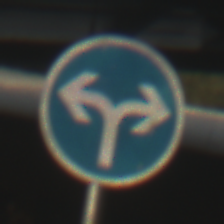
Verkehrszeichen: VorgeschriebeneFahrtrichtungRechtsOderLinks
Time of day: SunriseSunset
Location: Outdoor (Suburban)
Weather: Clear
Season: NotSpecified
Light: Natural